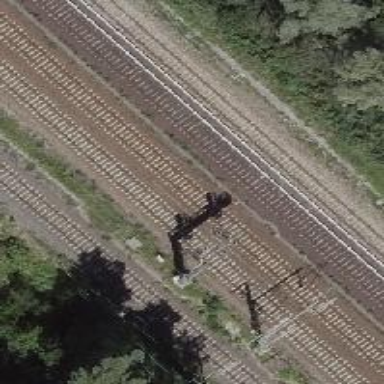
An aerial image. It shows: Railway track with contact lines for electrification.